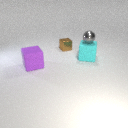
small gray metal sphere above large cyan rubber cube